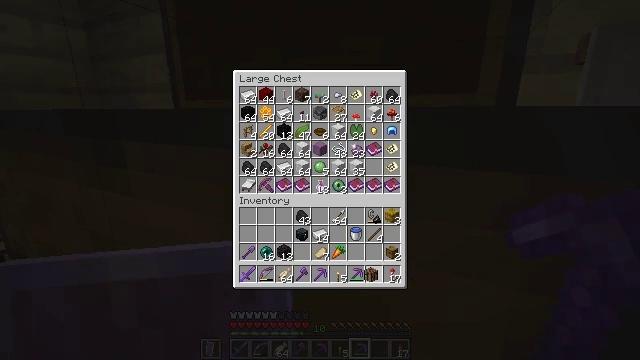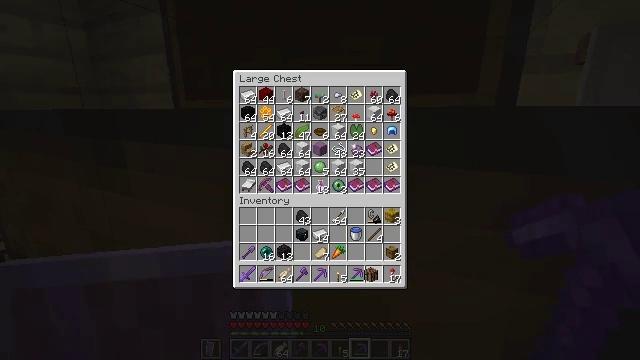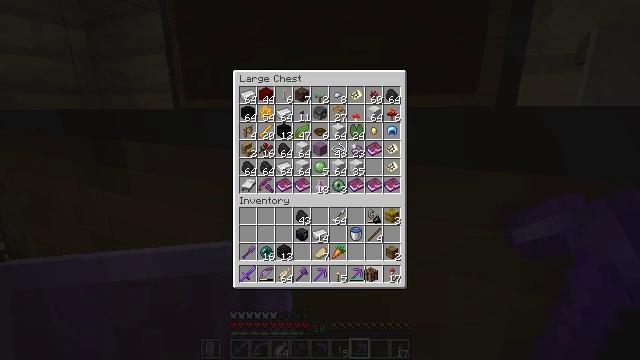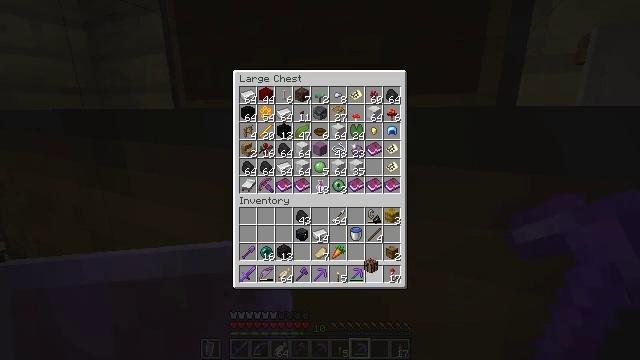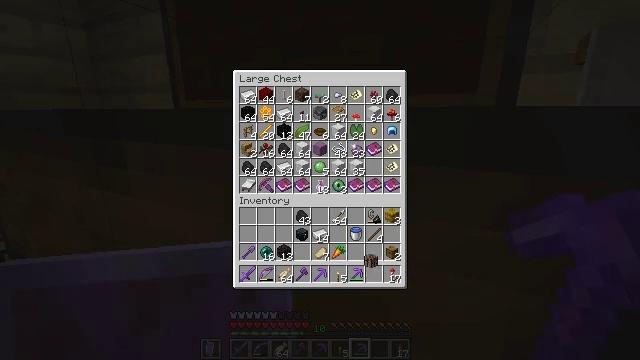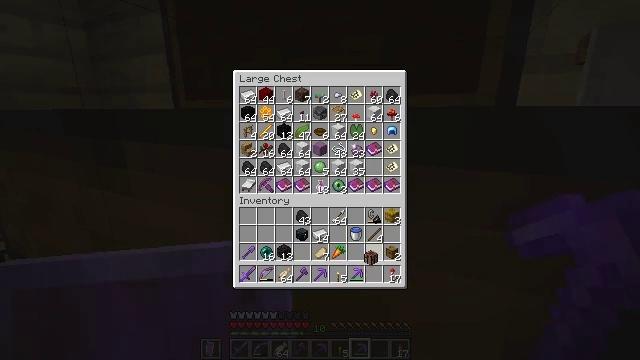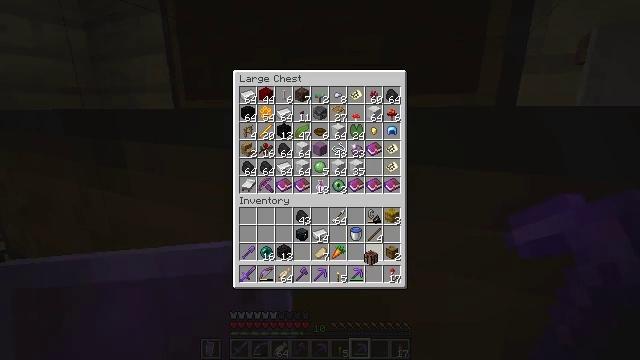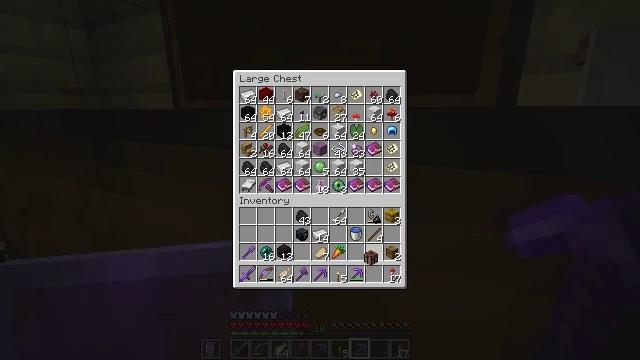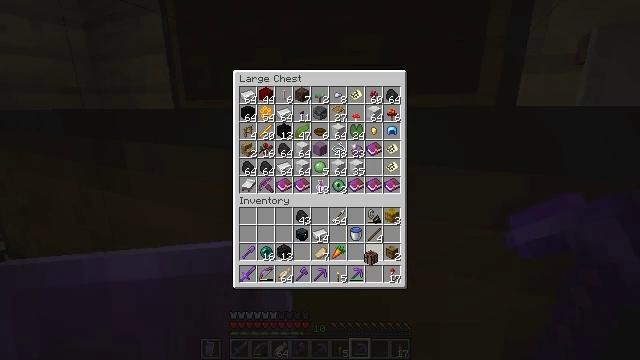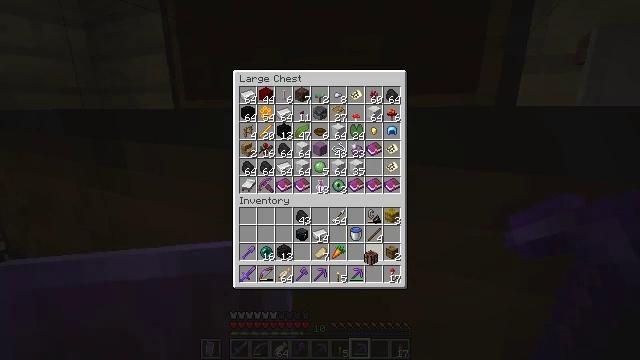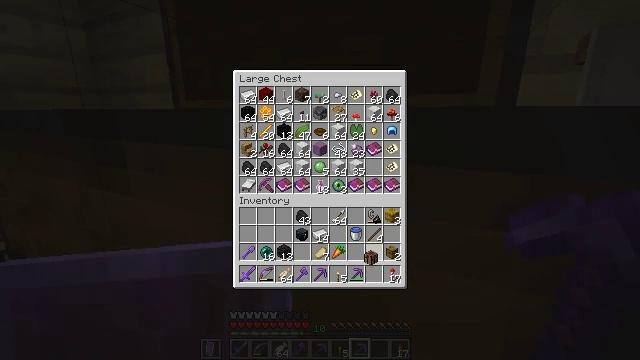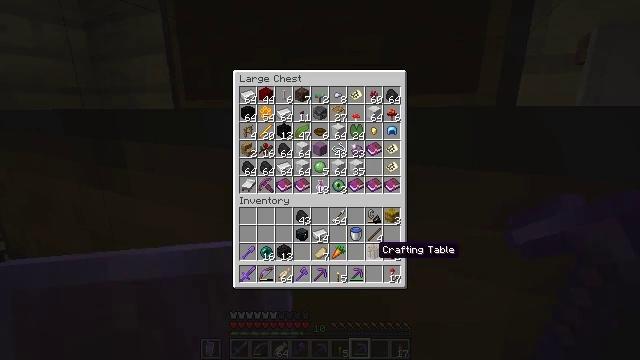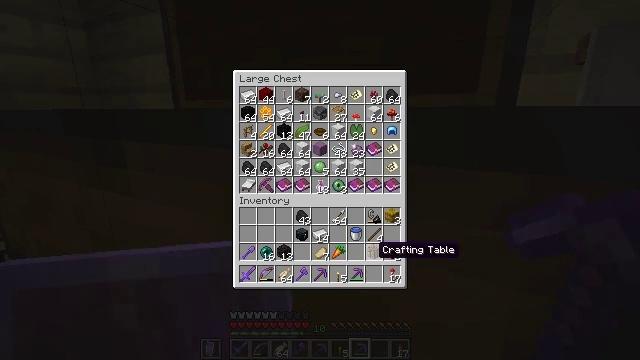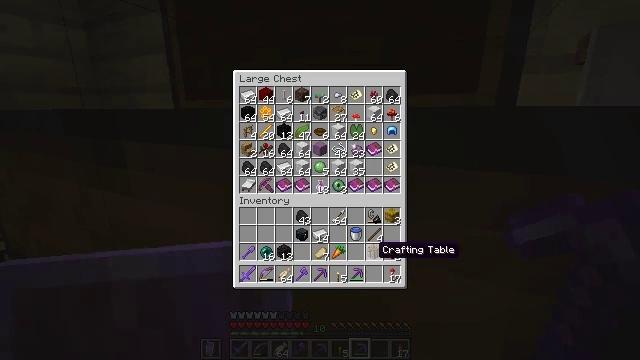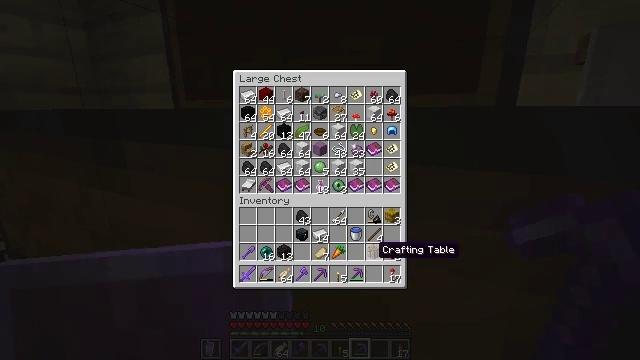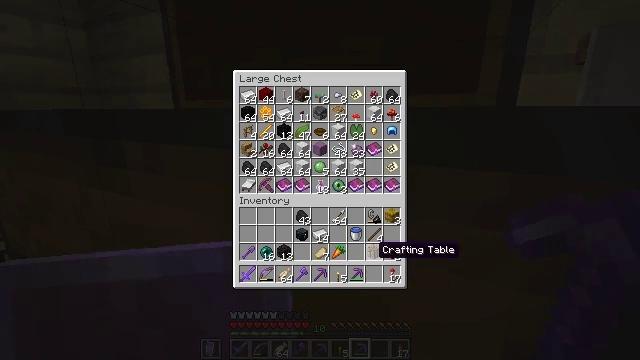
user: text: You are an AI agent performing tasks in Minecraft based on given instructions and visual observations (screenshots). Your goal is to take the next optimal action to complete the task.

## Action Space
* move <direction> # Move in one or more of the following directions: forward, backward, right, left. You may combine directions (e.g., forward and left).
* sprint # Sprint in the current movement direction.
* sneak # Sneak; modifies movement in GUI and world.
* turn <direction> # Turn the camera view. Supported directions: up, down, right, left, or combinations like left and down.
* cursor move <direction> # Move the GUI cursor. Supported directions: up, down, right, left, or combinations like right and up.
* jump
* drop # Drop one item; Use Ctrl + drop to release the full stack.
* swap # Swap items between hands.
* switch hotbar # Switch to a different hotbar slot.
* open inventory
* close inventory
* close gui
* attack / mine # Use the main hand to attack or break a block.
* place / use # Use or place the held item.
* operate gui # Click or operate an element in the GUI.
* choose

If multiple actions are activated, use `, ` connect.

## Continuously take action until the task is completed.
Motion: motion action
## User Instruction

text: Salvage the orange shulker box.
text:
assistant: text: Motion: attack / mine
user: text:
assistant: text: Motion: no_op
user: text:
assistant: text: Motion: turn up
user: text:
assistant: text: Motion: no_op
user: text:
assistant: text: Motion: no_op
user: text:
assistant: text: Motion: no_op
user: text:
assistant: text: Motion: no_op
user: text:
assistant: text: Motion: attack / mine
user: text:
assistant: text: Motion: attack / mine
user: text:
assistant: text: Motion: attack / mine
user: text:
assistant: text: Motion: no_op
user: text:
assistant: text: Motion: no_op
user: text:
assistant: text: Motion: no_op
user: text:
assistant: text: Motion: no_op
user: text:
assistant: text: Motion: no_op
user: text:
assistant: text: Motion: no_op
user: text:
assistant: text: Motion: no_op
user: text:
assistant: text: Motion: no_op
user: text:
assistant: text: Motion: turn right
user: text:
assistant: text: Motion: turn right
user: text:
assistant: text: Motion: turn right
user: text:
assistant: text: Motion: no_op
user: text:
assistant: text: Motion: turn left and up
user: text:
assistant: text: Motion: turn left
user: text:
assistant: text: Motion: no_op
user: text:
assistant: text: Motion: no_op
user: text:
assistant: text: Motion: open inventory
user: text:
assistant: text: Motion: open inventory
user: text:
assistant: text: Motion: open inventory
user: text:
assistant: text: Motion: no_op